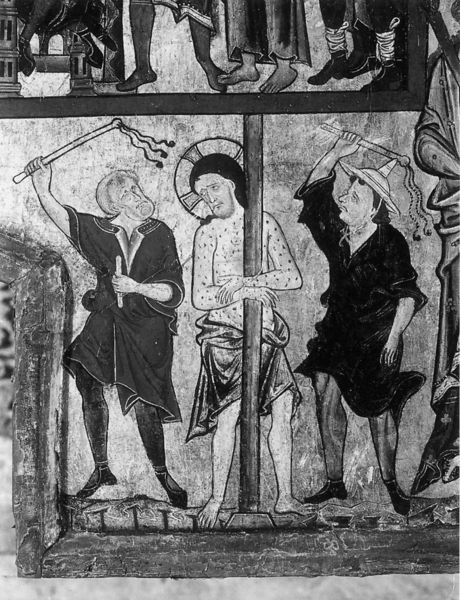
Titel: Quedlinburger Retabel
Institution: Quedlinburg
Schlagwörter: lendenschurz, hut, lampe, männer, tuch, haube, bibel, falten, traurig, stab, soldaten, lendentuch, kreuz, pfahl, peitsche, heiligenschein, christus, jesus, wunden, schmerz, mittelalter, schmerzen, verletzung, jerusalem, biblisch, holzpfahl, fessel, jude, schächer, folter, male, geisselung, falen, geißel, judenhut, feißel, judenhutpeitsche, petische